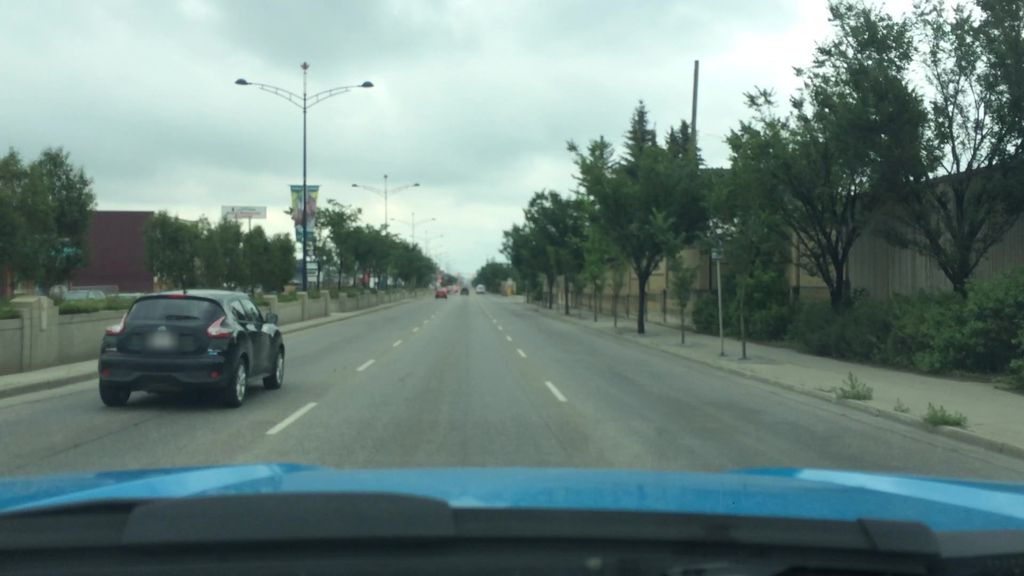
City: calgary